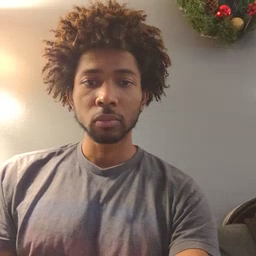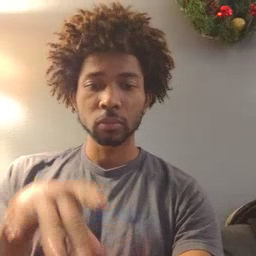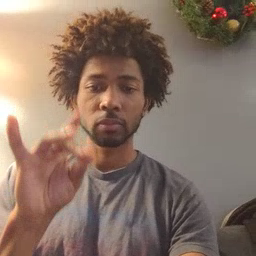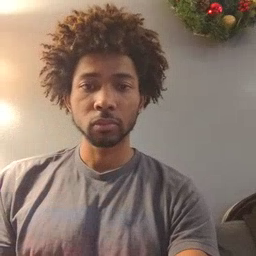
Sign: find